Question: When I try to set frame ROI it fills up empty pixels, from given x to the end of input image. ROI is extracted well, can anyone tell me why isn't it 30 pixels wide as it should be? Image is resized from original size to 640x360.
'''
resize(frame, frame, Size(), 0.5, 0.5, INTER_LINEAR);
Mat roi = img(Rect(460, 0, 30, 300));
'''
Image is shown below.

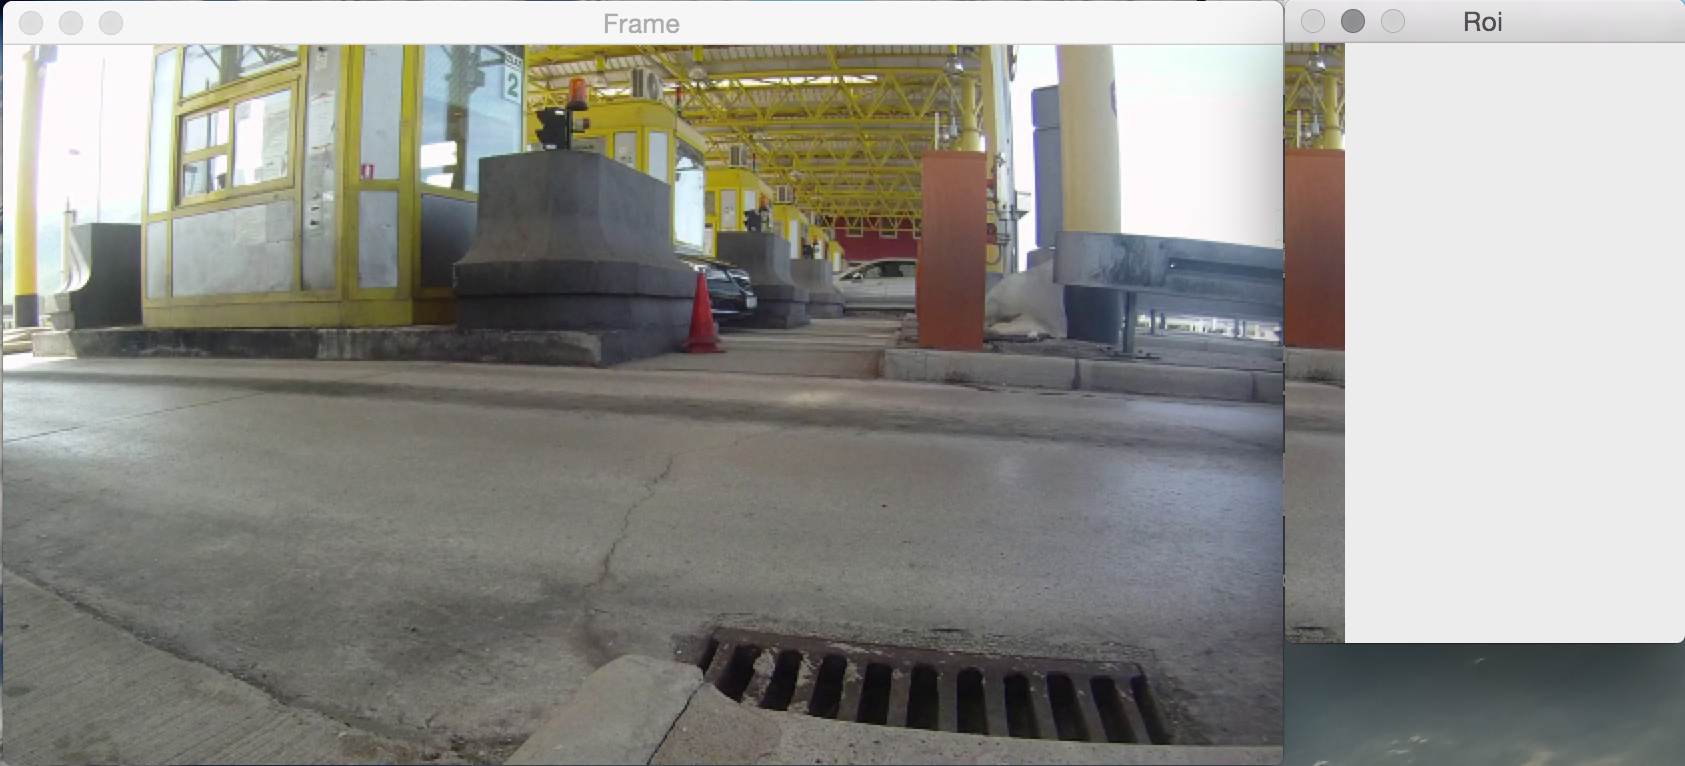
Answer: Your ROI looks fine. The cv::Rect ctor takes: xOffset, yOffset, width and height. You asked for width 30 and height 300.
However, on some UI systems there is a minimum window width/height/size. Displaying images smaller than this minimum will add an extra blank region on the side which is not part of the actual 'cv::Mat'.